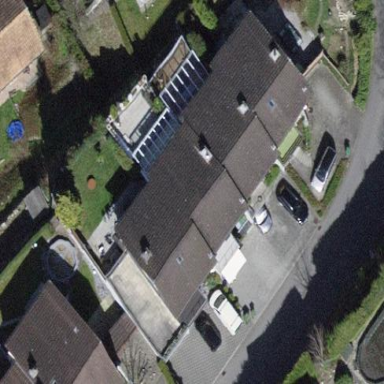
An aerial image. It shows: Detached building.